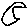
Label: moon